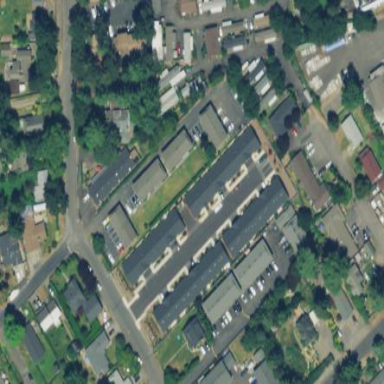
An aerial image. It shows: Residential area with apartments.